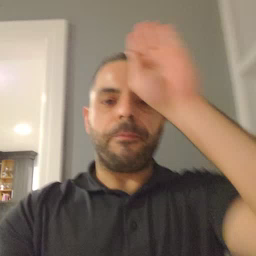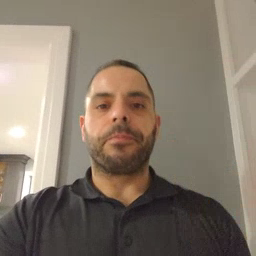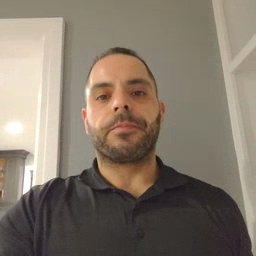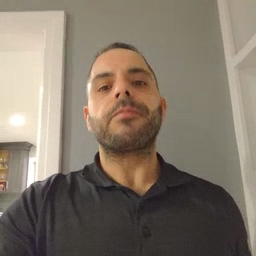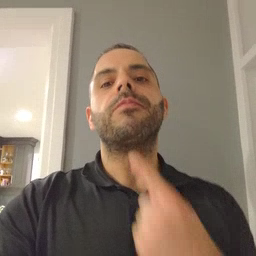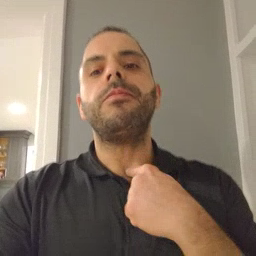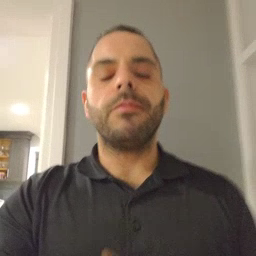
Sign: thirsty